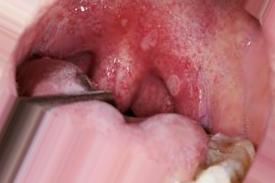
Condition: Mouth Ulcer